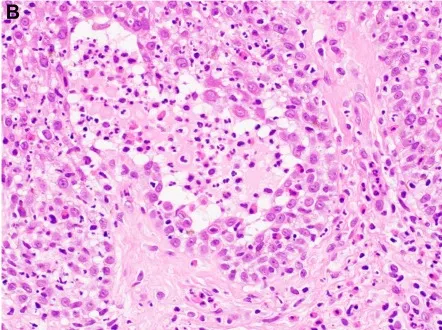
Findings of pemphigus vulgaris. (B) Hematoxylin-eosin stain (x400) of an intra-epidermal blister demonstrating acantholysis and the loss of keratinocyte intercellular adhesion.
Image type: pathology (h&e)